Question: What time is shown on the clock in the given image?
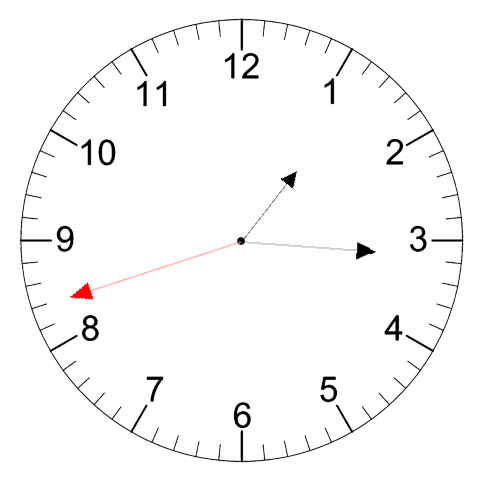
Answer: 01:15:42